Question: I have a service page, which shows service details and has a sub-section like service features and charges. I created two repeaters for features and charges. Please refer to the following sql tables image for more information:

But I have no idea how to bind this hierarchical data to nested repeaters. Here is my code:
'''
<!--Nested Repeater Section-->
<asp:Repeater ID="ServiceDetailsRepeater" runat="server"
onitemdatabound="ServiceDetailsRepeater_ItemDataBound">
<ItemTemplate>
<asp:HiddenField ID="service_id" runat="server" Value='<%#Eval("Id")%>'/>
<h3><a name='<%#Eval("Id")%>'></a><%#Eval("Service_name")%></h3>
<img src='<%# "images/"+ Eval("ImageName")%>' alt="picture" width="48" height="48" class="img" />
<p><%#Eval("Service_desc")%></p>
<div id="Div1" class="clr" runat="server">&nbsp;</div>
<div id="Div2" class="box" runat="server">
<div id="Div3" class="box_t" runat="server">
<asp:Panel ID="Panel_ServiceFeature" runat="server" class="box_b">
<h2>Features</h2>
<ul style="font-family:Arial, Helvetica, sans-serif;font-size:11px;color:#5f5f5f">
<asp:Repeater ID="ServiceFeatureRepeater" runat="server">
<ItemTemplate>
<li><%#Eval("Feature_Text")%></li>
</ItemTemplate>
</asp:Repeater>
</ul>
</asp:Panel>
</div>
</div>
<div id="Div5" class="clr" runat="server">&nbsp;</div>
<div id="Div6" class="box" runat="server">
<div id="Div7" class="box_t" runat="server">
<asp:Panel ID="Panel_ServiceCharge" runat="server" class="box_b">
<h2>Charges</h2>
<table style="font-family:Arial, Helvetica, sans-serif;font-size:11px;color:#5f5f5f">
<tr><td></td>
<td>Rs.</td><td>&nbsp;</td><td align="left">Months</td></tr>
<asp:Repeater ID="ServiceChargeRepeater" runat="server">
<ItemTemplate>
<tr>
<td><img src="images/sub_nav.gif" width="18px" height="14px" alt=""/></td>
<td>Rs. <%#String.Format("{0:#,###}", Eval("Charges_Per_Month"))%></td>
<td>&nbsp;</td>
<td><%#Eval("No_Of_Month")%> Months</td>
</tr>
</ItemTemplate>
</asp:Repeater>
</table>
</asp:Panel>
</div>
</div>
<div id="Div9" class="clr" runat="server"></div>
</ItemTemplate>
</asp:Repeater>
<!--End Section-->
'''
Finally, <URL> this is my live web site service page view. This page is static but now I want to bind this service details with database.
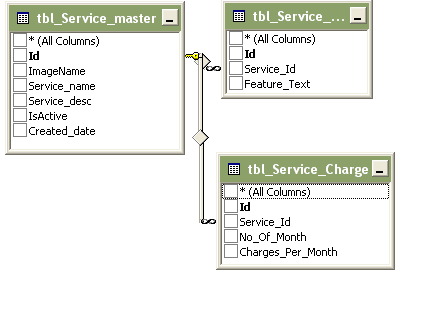
Answer: One way to do it is to simply bind the 'DataSource' property of the inner 'Repeater' to a suitable collection. E.g. something like:
'''
<asp:Repeater ID="ServiceDetailsRepeater" runat="server"
DataSourceID="SqlDataSource1">
<asp:Repeater ID="ServiceFeatureRepeater" runat="server"
DataSource="<%# DatabaseHelper.GetFeatures(Eval("Id")) %>">
...
</asp:Repeater>
<asp:Repeater ID="ChargesRepeater" runat="server"
DataSource="<%# DatabaseHelper.GetCharges(Eval("Id")) %>">
...
</asp:Repeater>
</asp:Repeater>
'''
> i have also check if no features or charges are found to particular service then panel have to off. so i directly doing from code behind
If you're more comfortable doing it from code-behind, go ahead, but you could also do it declaratively by databinding the Repeater's 'Visible' property, e.g.:
'''
...
<asp:Repeater ID="ServiceFeatureRepeater" runat="server"
DataSource="<%# DatabaseHelper.GetFeatures(Eval("Id")) %>"
Visible="<%# DatabaseHelper.HasFeatures(Eval("Id")) %>"
>
...
</asp:Repeater>
....
'''